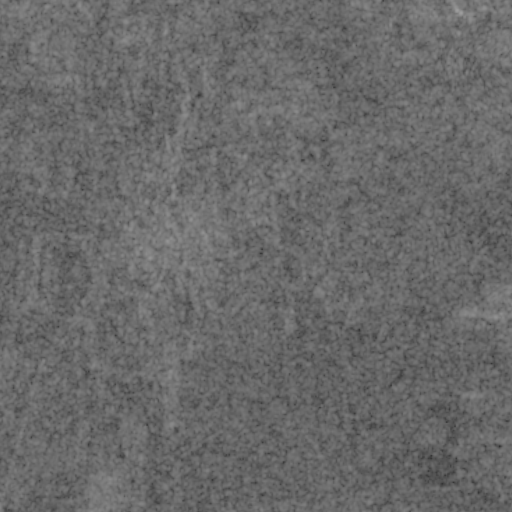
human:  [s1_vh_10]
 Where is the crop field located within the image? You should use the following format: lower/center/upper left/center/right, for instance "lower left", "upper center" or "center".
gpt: The crop field is located in the upper right of the image.
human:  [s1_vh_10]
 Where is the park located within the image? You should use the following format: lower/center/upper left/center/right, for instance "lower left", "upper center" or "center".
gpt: The park is located in the upper right of the image.
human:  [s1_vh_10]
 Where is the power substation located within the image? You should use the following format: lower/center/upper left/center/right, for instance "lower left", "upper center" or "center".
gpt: The power substation is located in the upper left of the image.
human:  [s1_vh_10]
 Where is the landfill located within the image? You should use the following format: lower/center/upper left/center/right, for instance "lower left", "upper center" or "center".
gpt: There is no landfill in the image.

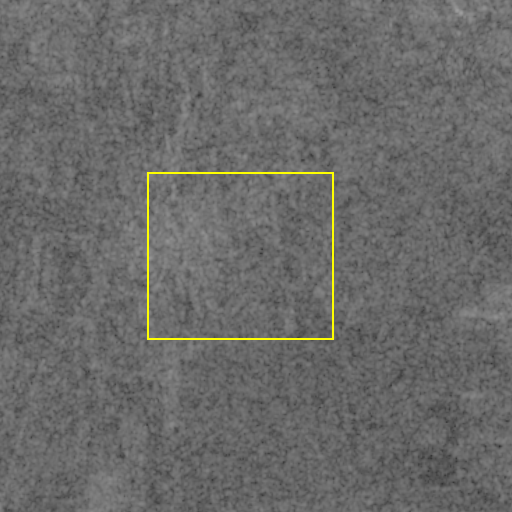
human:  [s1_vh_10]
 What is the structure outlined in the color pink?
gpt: There is no pink outline.
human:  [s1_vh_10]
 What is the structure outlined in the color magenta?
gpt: There is no structure outlined in magenta.